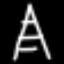
Label: The Eiffel Tower